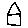
Label: house